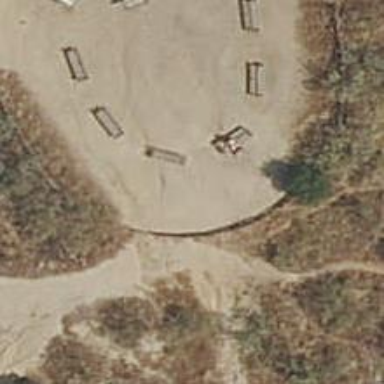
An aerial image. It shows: Bench.